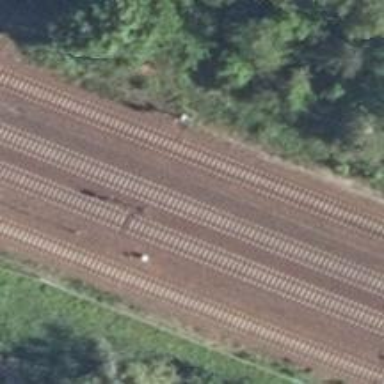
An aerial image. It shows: Railway signal.